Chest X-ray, AP view. Patient: 61 years old, sex M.
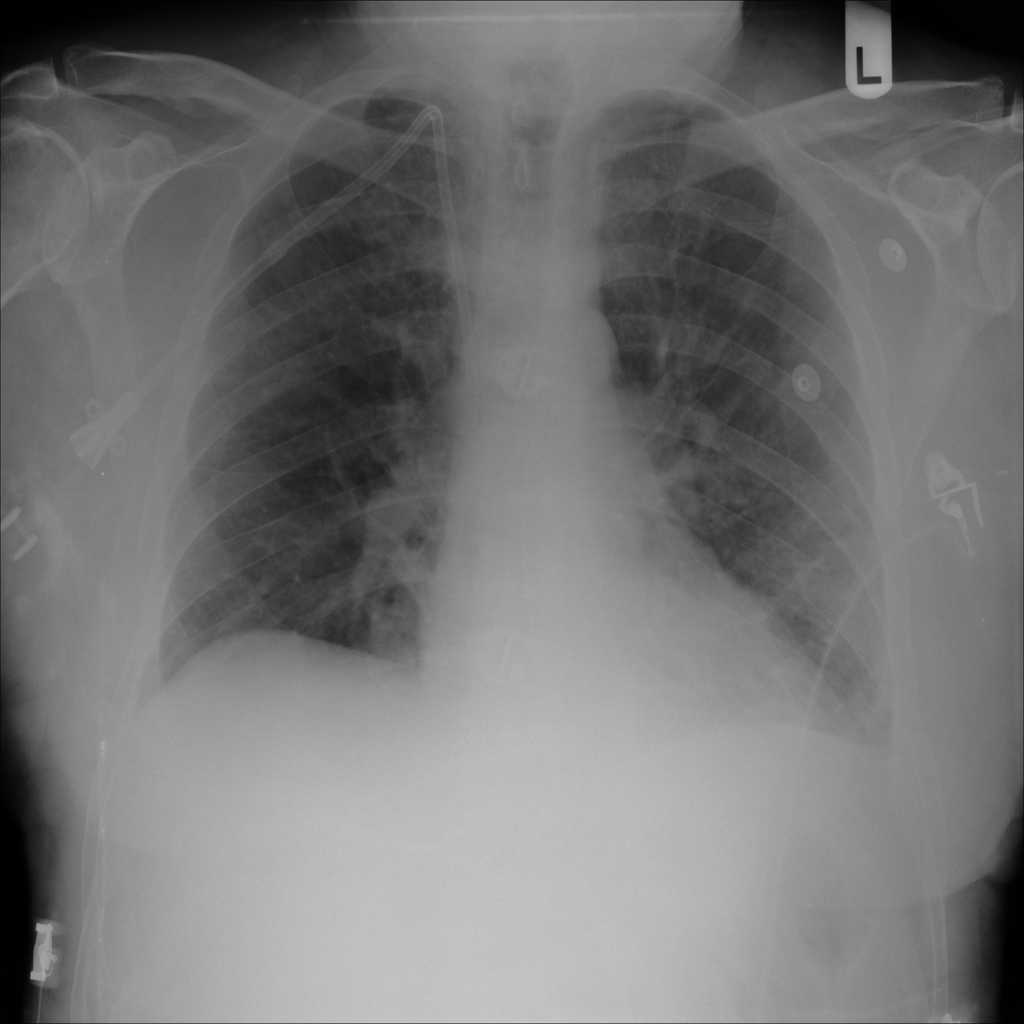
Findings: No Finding